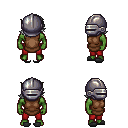
a pixel art fantasy rpg character, male body template, orc, green skin, brown tunic, red pants, white swoop hairstyle, metal helm, gray slippers, four views (front, back, left, right), 2x2 character sprite sheet, small pixel art, hard edges, no anti-aliasing